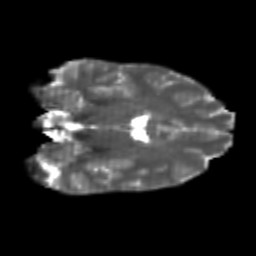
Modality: T2w
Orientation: coronal
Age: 26
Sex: female
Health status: healthy
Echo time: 0.074 s